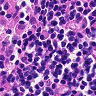
Metastatic tissue present: no